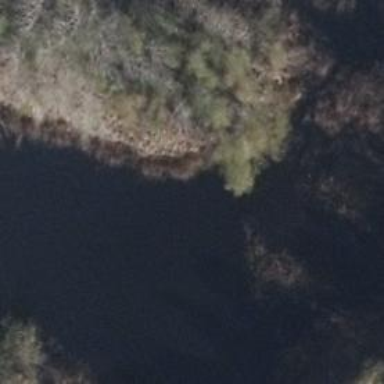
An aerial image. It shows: Serene pond surrounded by nature.